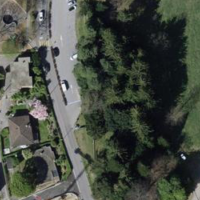
EUNIS habitat code: 53
Species observed at this site:
Chelidonium majus
Ruscus aculeatus